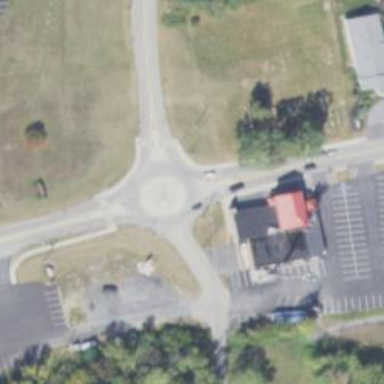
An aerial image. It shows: Roundabout on primary highway.